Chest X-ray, PA view. Patient: 51 years old, sex F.
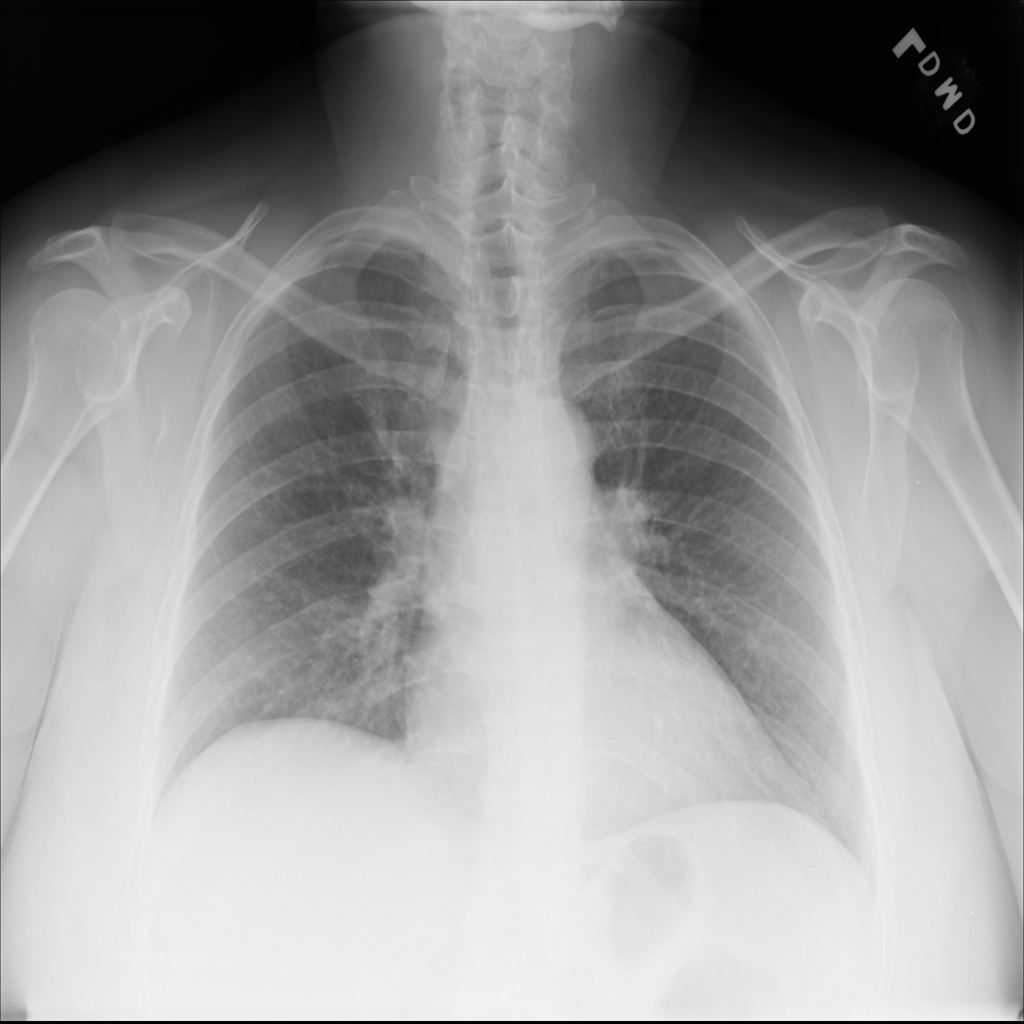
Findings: No Finding